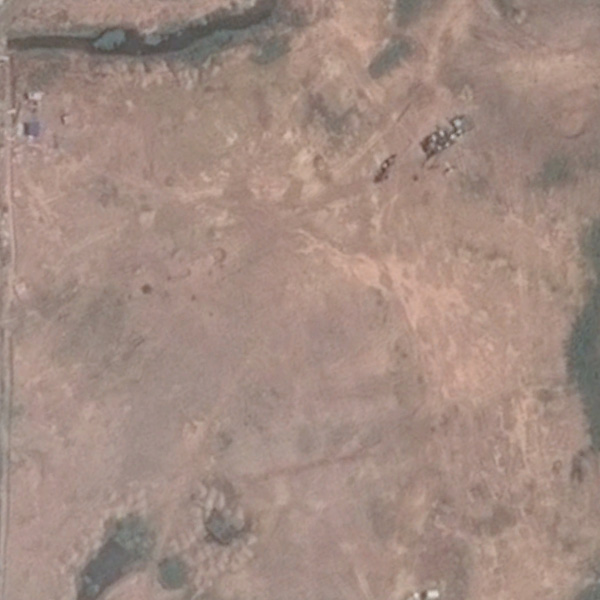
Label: BareLand